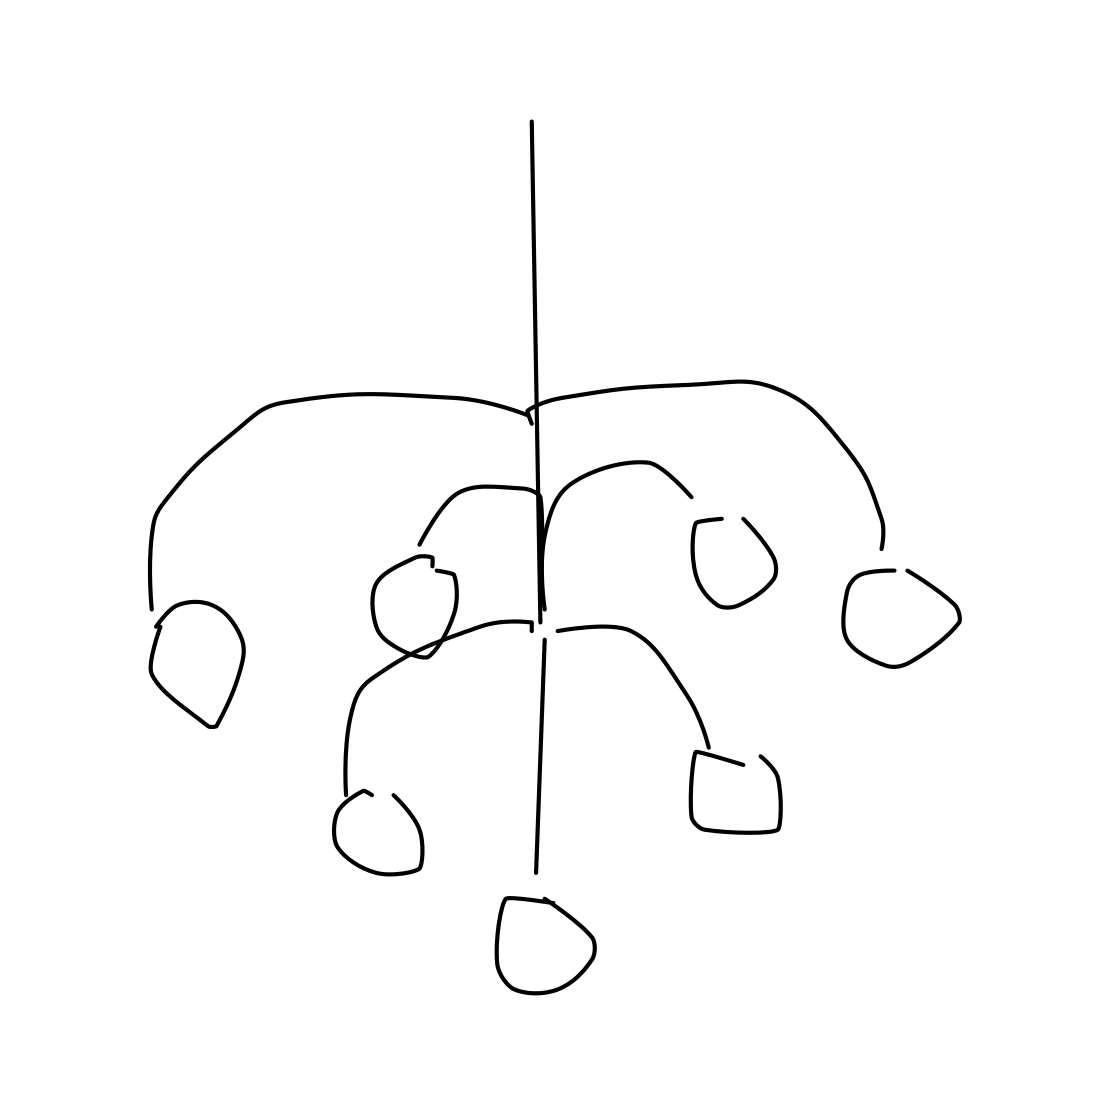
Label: chandelier